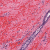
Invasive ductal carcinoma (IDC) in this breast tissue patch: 0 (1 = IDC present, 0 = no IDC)